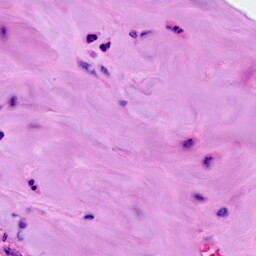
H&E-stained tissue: Breast